You are looking at the unprocessed time series of a bearing vibration snapshot. What is the most likely bearing condition (normal, inner_race, outer_race, ball)?
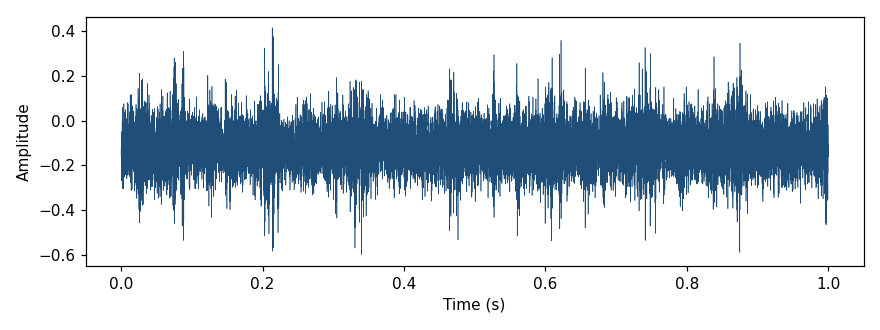
Answer: normal